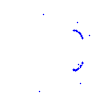
Particle: proton